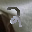
Label: 2